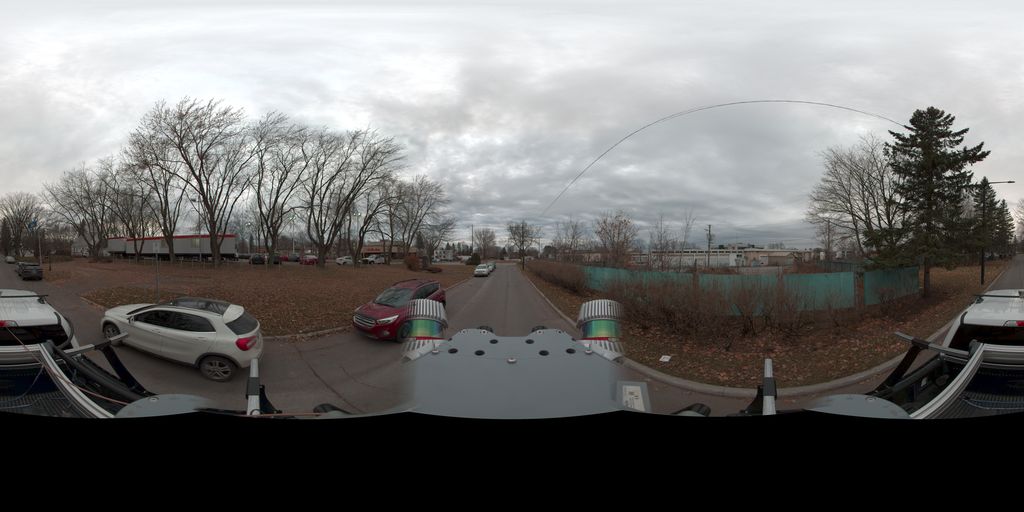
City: quebec_city